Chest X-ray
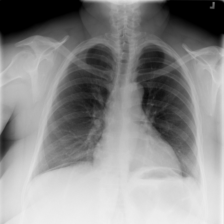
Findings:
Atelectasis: negative
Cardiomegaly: negative
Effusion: negative
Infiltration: positive
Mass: negative
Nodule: negative
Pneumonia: negative
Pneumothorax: negative
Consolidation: negative
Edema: negative
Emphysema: negative
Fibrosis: negative
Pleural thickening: negative
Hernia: negative